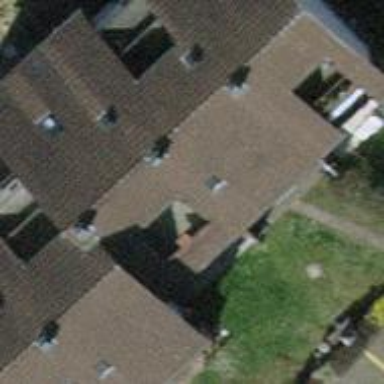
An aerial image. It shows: Terrace building.